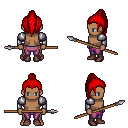
a pixel art fantasy rpg character, male body template, human, dark skin, steel arm armor, magenta pants, red long topknot hairstyle, maroon shoes, spear, four views (front, back, left, right), 2x2 character sprite sheet, small pixel art, hard edges, no anti-aliasing